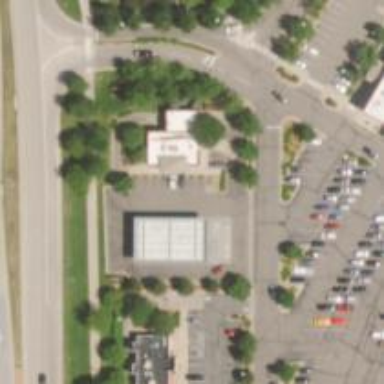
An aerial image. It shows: Convenience shop.